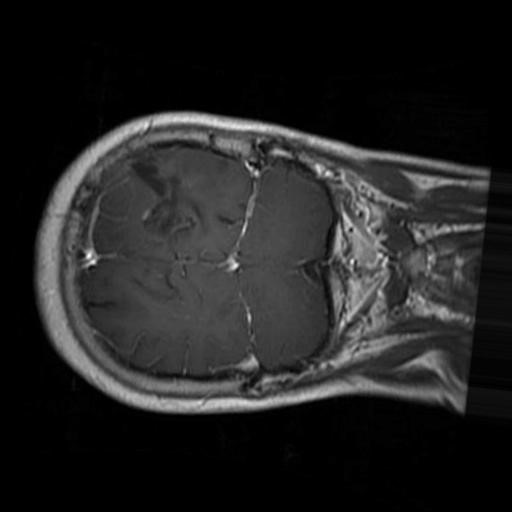
Label: brain_glioma